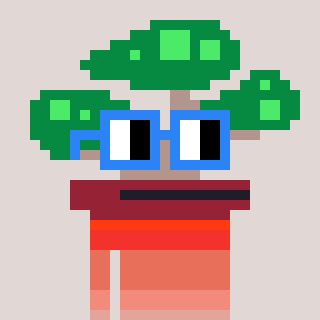
a pixel art character with square blue glasses, a bonsai-shaped head and a darkbrown-colored body on a warm background